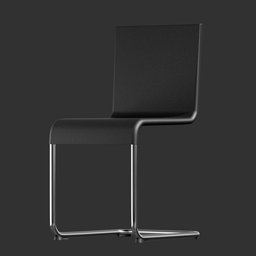
Label: furniture